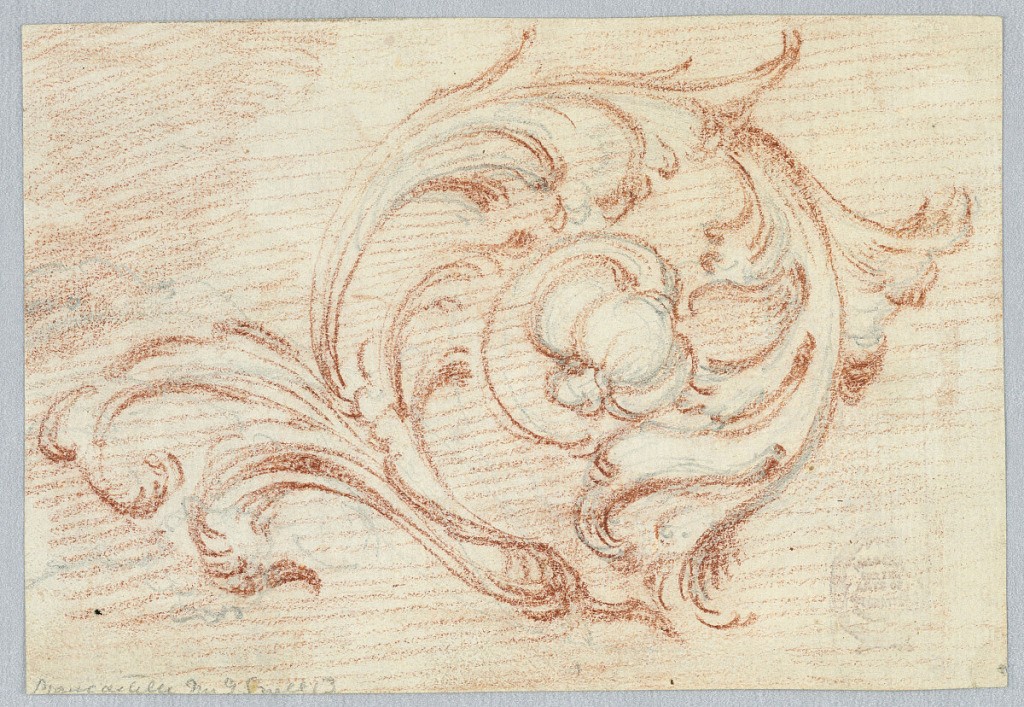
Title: One Spiral of a Rinceau
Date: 18th century
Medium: Pencil and red crayon on paper
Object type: Drawing
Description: A blossom is at the end. The background is hatched. On the reverse, a part of the pencil sketch, perhaps of an engine.